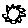
Label: sun